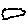
Label: cloud